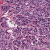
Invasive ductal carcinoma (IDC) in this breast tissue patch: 1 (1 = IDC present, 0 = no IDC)